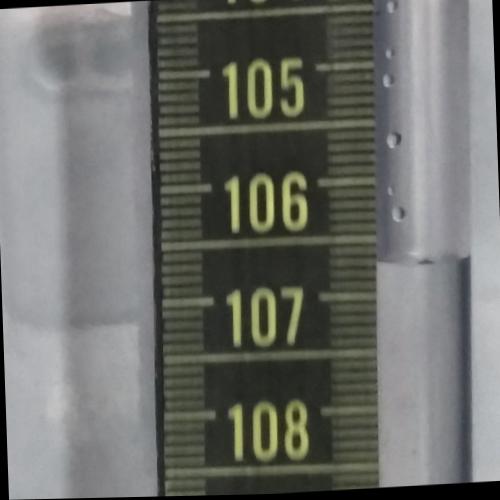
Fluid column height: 106.7 cm